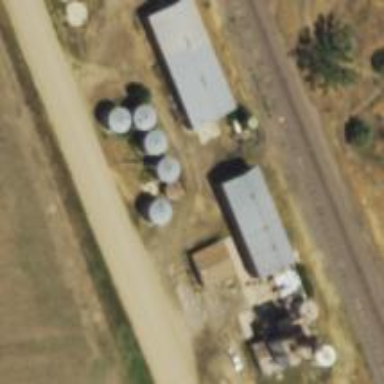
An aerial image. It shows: Silo.